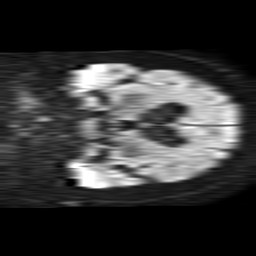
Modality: TRACE
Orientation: coronal
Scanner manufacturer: philips
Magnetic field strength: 1.5 T
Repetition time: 4.6 s
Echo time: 0.08631 s